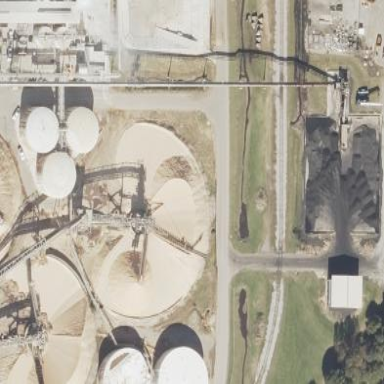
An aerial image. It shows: Industrial area with refinery.